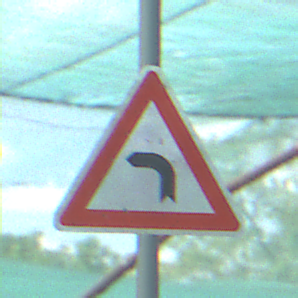
Verkehrszeichen: KurveLinks
Umgebung: Roofed, Special
Tageszeit: MorningAfternoon
Wetter: PartlyCloudy
Licht: Natural
Jahreszeit: NotSpecified
Kontrast: MediumContrast